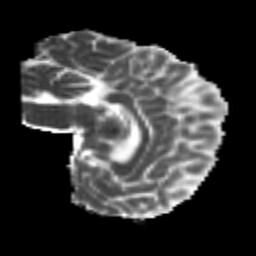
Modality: MD
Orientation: sagittal
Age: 22
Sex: female
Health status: healthy
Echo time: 0.074 s